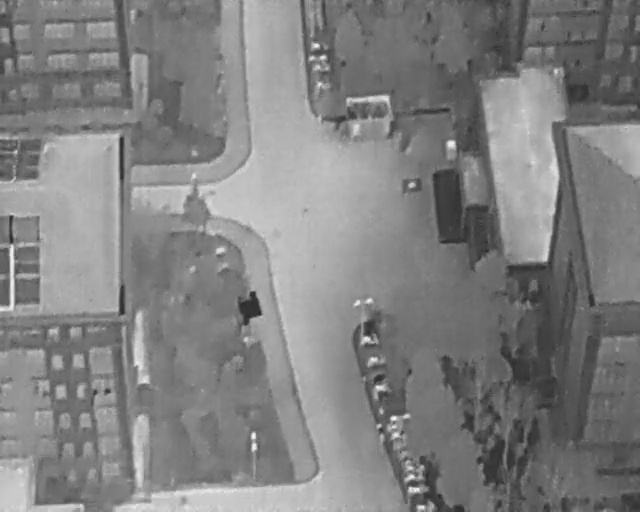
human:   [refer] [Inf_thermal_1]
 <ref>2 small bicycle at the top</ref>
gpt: <box>[[49, 7, 50, 10, 2], [49, 9, 50, 13, 2]]</box>

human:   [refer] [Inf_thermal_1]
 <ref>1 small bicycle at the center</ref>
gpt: <box>[[56, 64, 58, 68, 2]]</box>